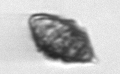
Label: Kryptoperidinium_triquetrum